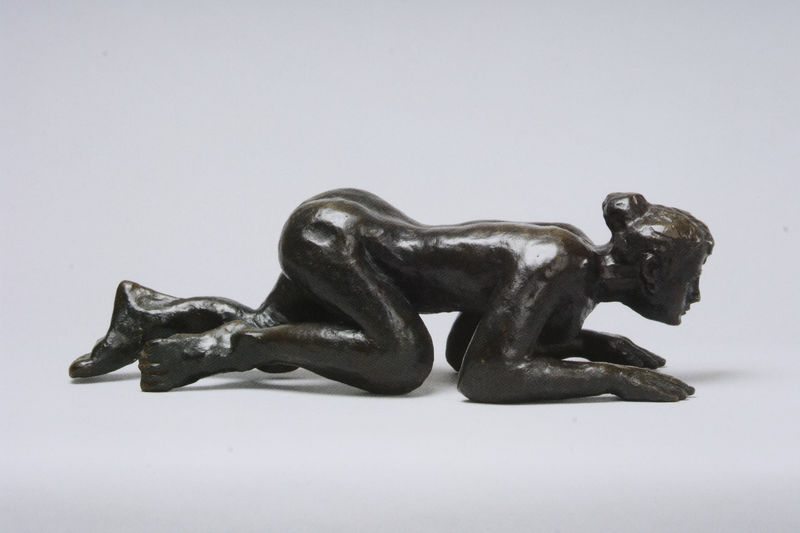
Titel: Kriechende Frau
Künstler: Max Beckmann
Standort: Leipzig
Institution: Museum der Bildenden Künste
Schlagwörter: akt, kopf, nackt, schatten, weiß, grob, mädchen, brust, busen, ellbogen, finger, frau, frisur, mund, nacht, nase, ohr, profil, rücken, schwarz, arme, gesicht, knoten, hals, hände, boden, haare, skulptur, beine, brüste, füße, hintern, liegen, übung, abstrakt, modern, bauch, bronze, plastik, rodin, knie, knöchel, liegend, zehen, oberkörper, abstrahiert, foto, fotografie, haarknoten, unbekleidet, arsch, kniee, eiß, weissw, guss, kriechen, vertiefung, bronzeguss, lagern, geduckt, sportlerin, unterarme, claudel, robben, dulle